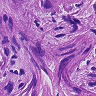
Metastatic tissue present: yes